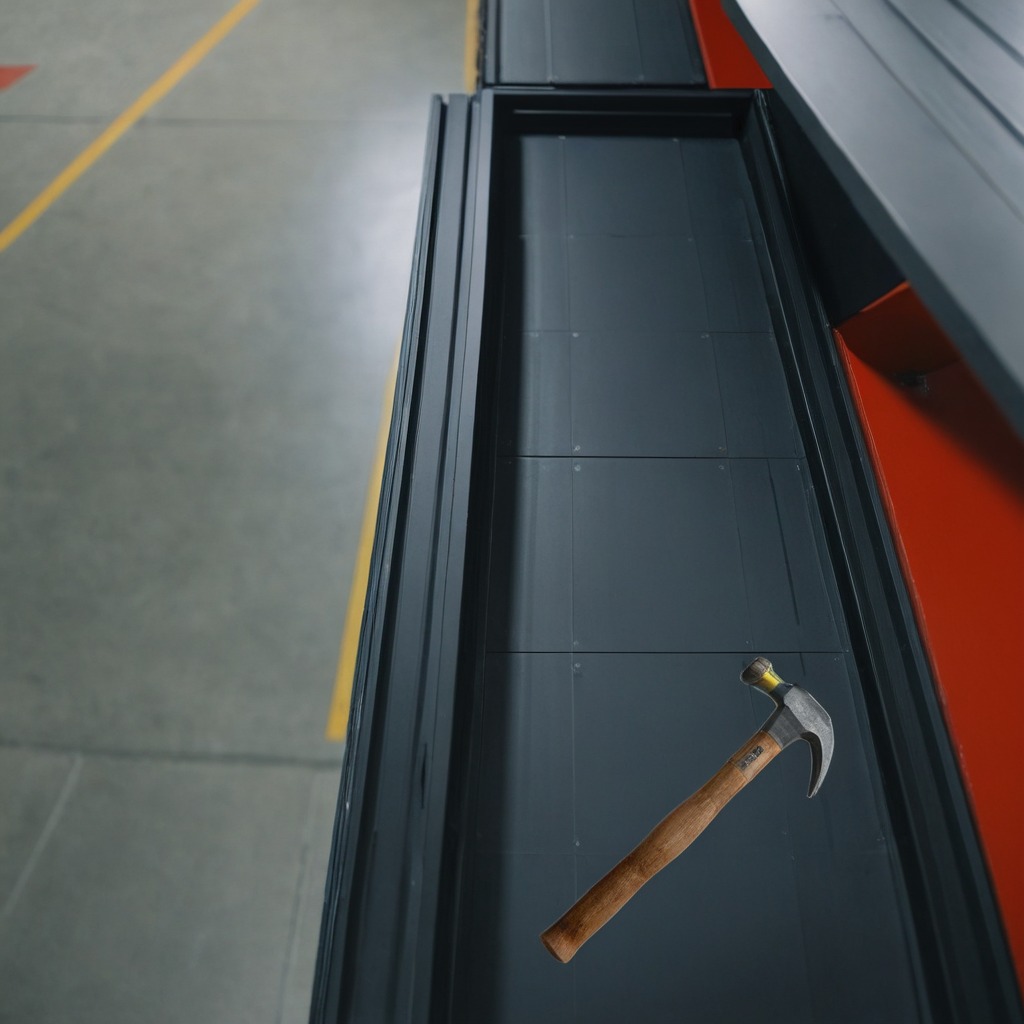
A hammer is lying on the toolbox surface in an airplane hangar workshop 8K.